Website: macys
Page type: receipt
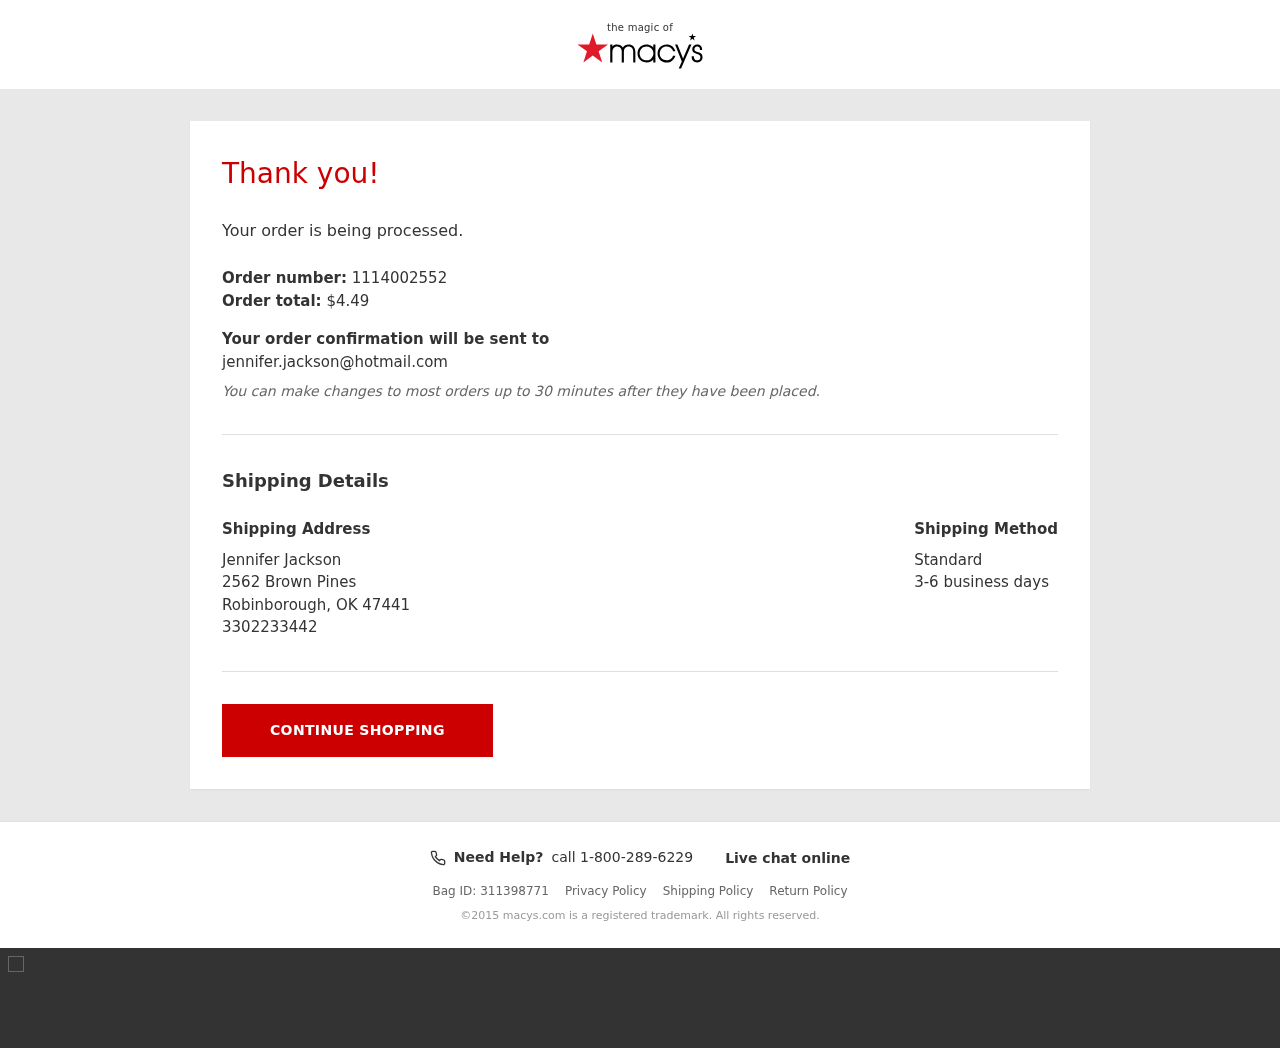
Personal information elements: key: PII_CITY_STATE_ZIP
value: Robinborough, OK 47441
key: PII_EMAIL
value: jennifer.jackson@hotmail.com
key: PII_FULLNAME
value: Jennifer Jackson
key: PII_PHONE
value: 3302233442
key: PII_STREET
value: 2562 Brown Pines
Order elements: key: ORDER_ID
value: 1114002552
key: ORDER_TOTAL
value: $4.49